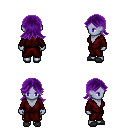
a pixel art fantasy rpg character, female body template, dark elf, purple skin, red robe, gold greaves, purple loose hair, gray slippers, four views (front, back, left, right), 2x2 character sprite sheet, small pixel art, hard edges, no anti-aliasing